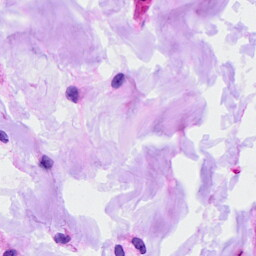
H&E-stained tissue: Ovarian